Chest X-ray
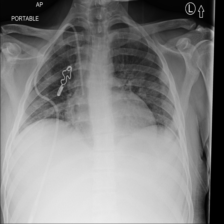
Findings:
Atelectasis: negative
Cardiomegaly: negative
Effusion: negative
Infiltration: positive
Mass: negative
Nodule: positive
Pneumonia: negative
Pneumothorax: negative
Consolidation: negative
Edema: negative
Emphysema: negative
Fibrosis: negative
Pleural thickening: negative
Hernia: negative